Brain MRI, t1w sequence, axial 2D slice.
Patient: age 28, sex M, weight 90 kg, height 1.9 m
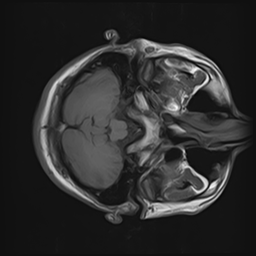